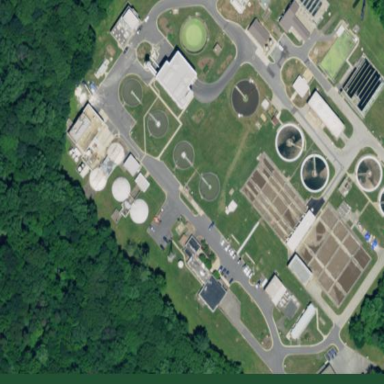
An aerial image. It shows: Wastewater plant.